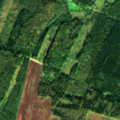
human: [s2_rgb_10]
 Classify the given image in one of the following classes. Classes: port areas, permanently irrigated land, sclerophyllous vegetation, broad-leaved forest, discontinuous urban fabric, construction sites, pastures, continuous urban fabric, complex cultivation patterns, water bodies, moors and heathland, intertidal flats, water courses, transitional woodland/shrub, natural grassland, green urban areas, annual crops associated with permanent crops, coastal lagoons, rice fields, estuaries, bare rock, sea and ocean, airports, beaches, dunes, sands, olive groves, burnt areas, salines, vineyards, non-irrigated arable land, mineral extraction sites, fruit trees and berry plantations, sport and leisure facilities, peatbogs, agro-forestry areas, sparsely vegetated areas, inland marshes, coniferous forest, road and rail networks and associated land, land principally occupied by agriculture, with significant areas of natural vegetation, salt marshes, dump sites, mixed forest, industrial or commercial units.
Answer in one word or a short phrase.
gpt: non-irrigated arable land, broad-leaved forest, mixed forest, transitional woodland/shrub